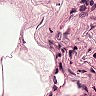
Metastatic tissue present: no